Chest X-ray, AP view. Patient: 24 years old, sex M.
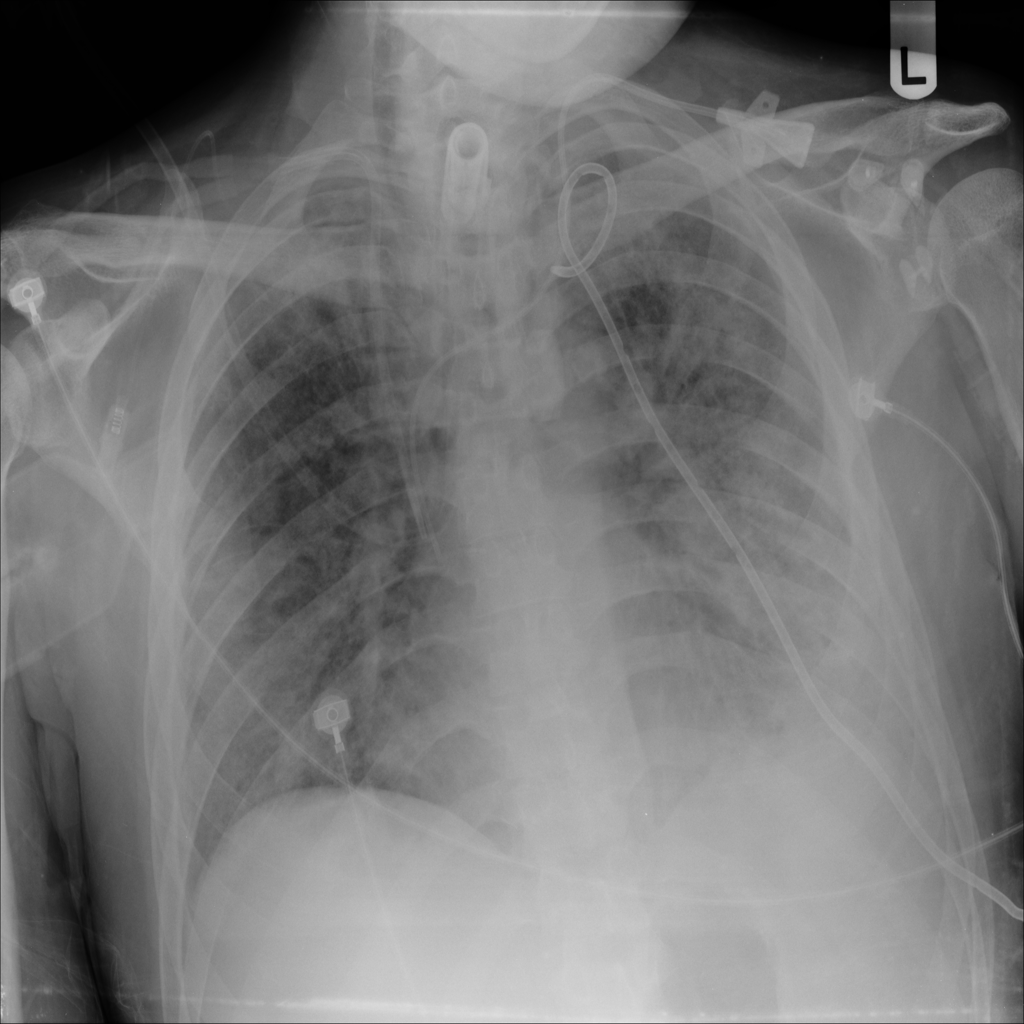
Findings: Effusion, Pneumothorax